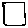
Label: square